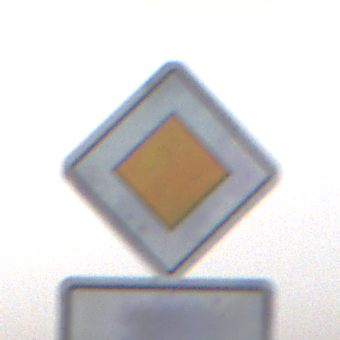
Verkehrszeichen: Vorfahrtsstrasse
Zusatzzeichen unten: VerlaufVorfahrtsstrasse6
Umgebung: Outdoor, Nature
Tageszeit: MorningAfternoon
Wetter: PartlyCloudy
Licht: Natural
Jahreszeit: NotSpecified
Kontrast: MediumContrast